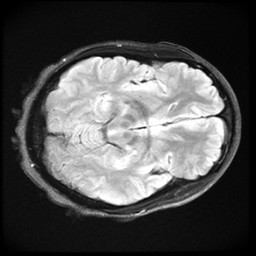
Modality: FLAIR
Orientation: axial
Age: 23
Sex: female
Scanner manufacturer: ge
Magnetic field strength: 3 T
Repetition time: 11 s
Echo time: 0.1497 s